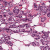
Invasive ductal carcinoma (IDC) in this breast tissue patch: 1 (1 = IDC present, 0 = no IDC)